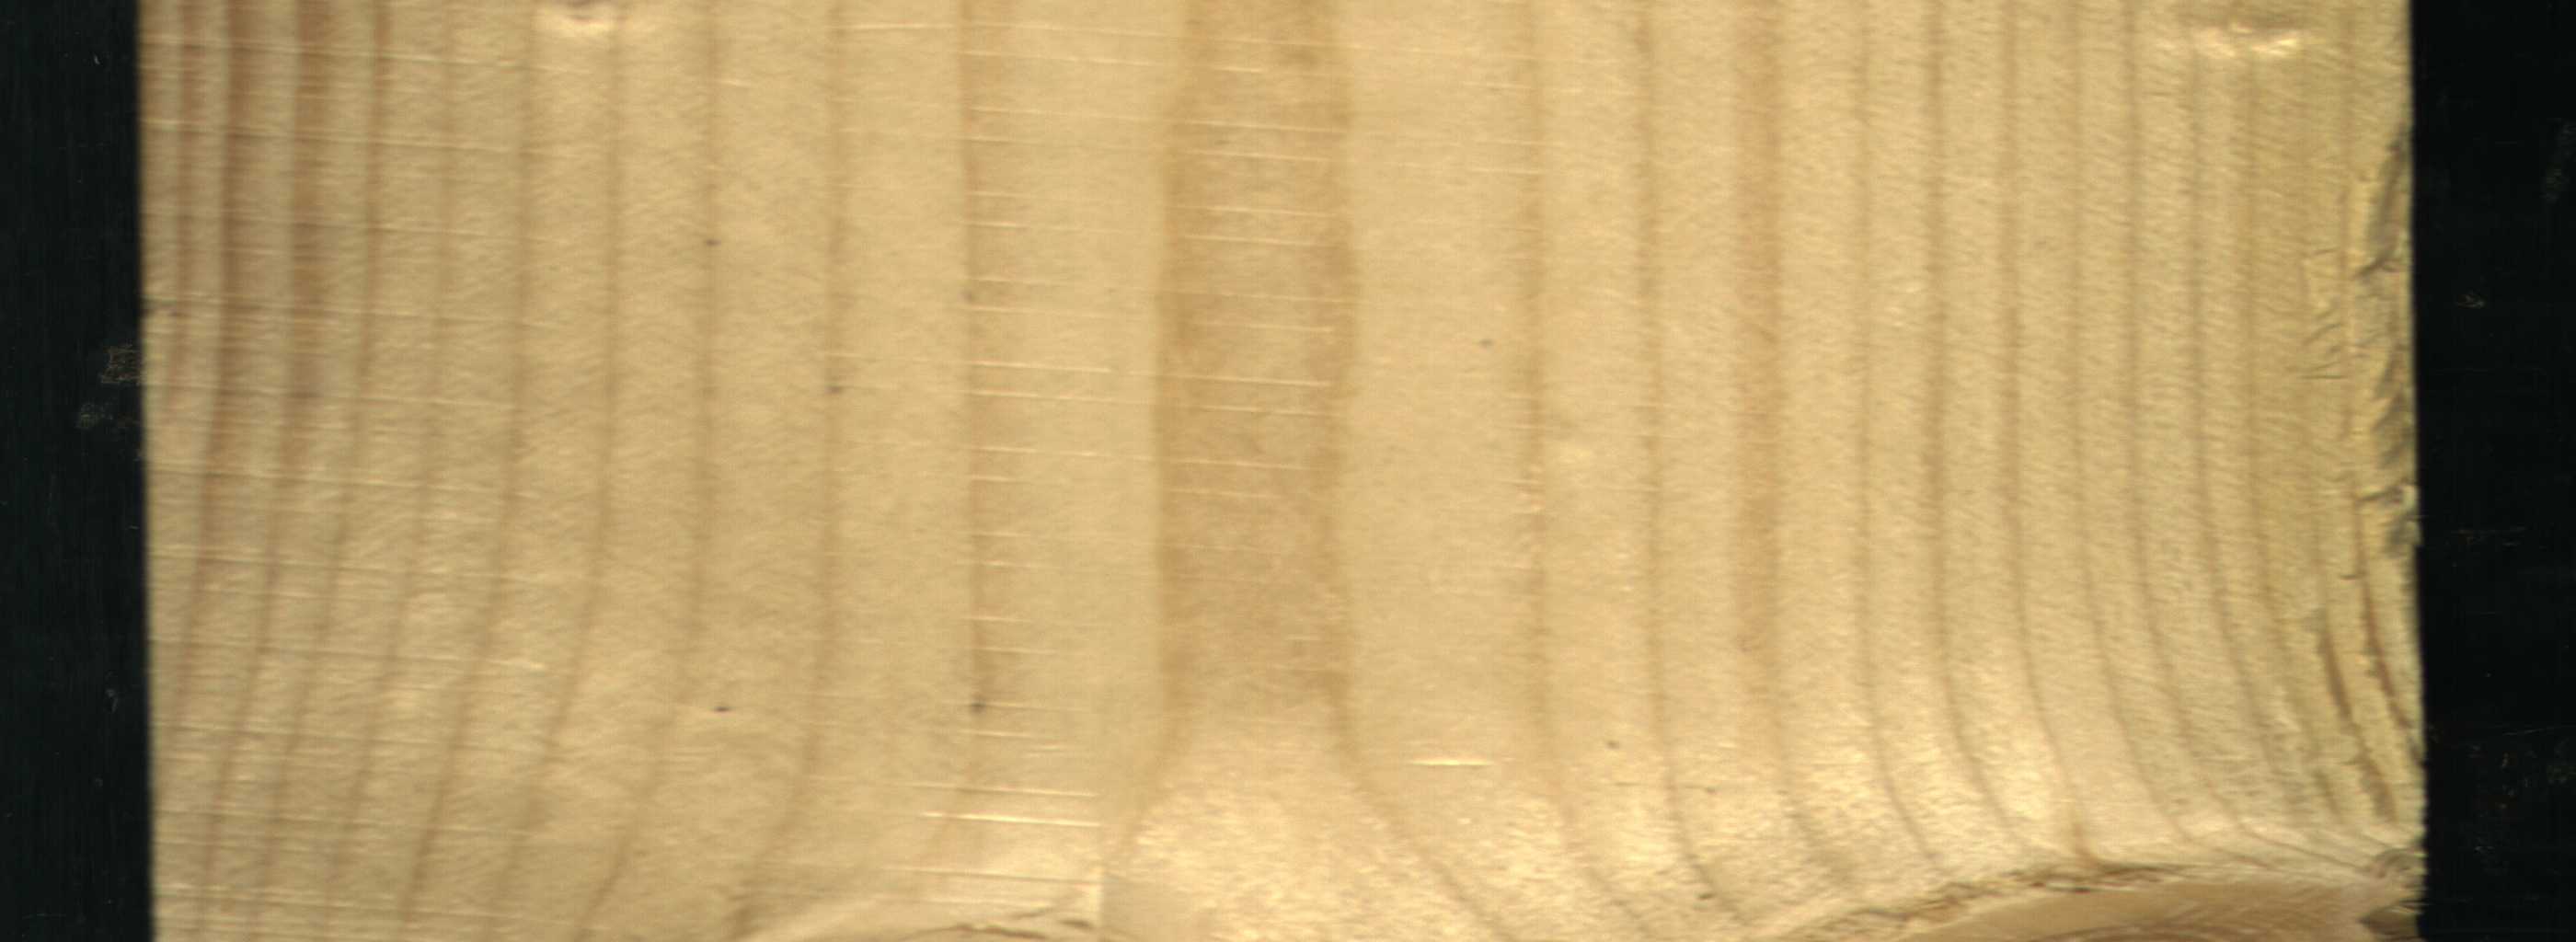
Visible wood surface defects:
Live_Knot